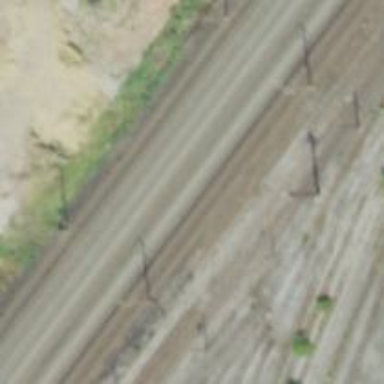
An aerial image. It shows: Railway track with contact line for electrification.